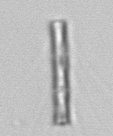
Label: Chaetoceros_subtilis